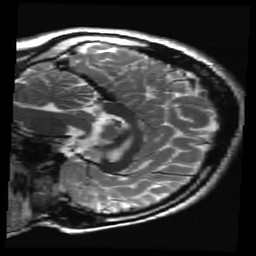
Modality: T2w
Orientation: sagittal
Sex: male
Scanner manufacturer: ge
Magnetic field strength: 3 T
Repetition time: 5 s
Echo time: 0.1012 s